Question: I have some code that is printing out a customers order on an order confirmation screen. It is doing this using 'Javascript' to populate a 'table' with the information. Ideally I would like to do this in 'JQuery'
This is my 'HTML'
'''
<!-- Order Confirmation Form -->
<form action="<?the_permalink()?>" method="post">
<div id="summary">
<table id="ordertable">
<tr><th>Product</th>
<th>Quantity</th>
<th>Bulk</th>
<th>Options</th>
</tr>
</table>
<!-- Comments Box -->
Comments<br/>
<textarea name="comments"></textarea><br/>
<input name="product_list" id="products_field" type="hidden" value="<?= isset($_POST['product_list'])?$_POST['product_list']:'' ?>">
Next Day Delivery <input type="checkbox" name="next-day-delivery" value="yes" />
<input type="submit" value="Confirm Order" class="confirmBtn"/>
</div>
</form>
'''
This is my 'JS'
'''
//Reference to the order table
var ordertable = document.getElementById("ordertable");
//Loop through the Array and display in the table
for(var i = 0; i < productArray.length; i ++){
//This is the data to display
console.log("Order Item " + i);
console.log("StockCode: " + productArray[i].stockCode);
console.log("Quantity: " + productArray[i].quantity);
console.log("Bulk: " + productArray[i].bulk);
var row = ordertable.insertRow(i + 1);
var cell1 = row.insertCell(0);
var cell2 = row.insertCell(1);
var cell3 = row.insertCell(2);
var cell4 = row.insertCell(3);
cell1.innerHTML = productArray[i].stockCode;
cell2.innerHTML = productArray[i].quantity;
cell3.innerHTML = productArray[i].bulk;
cell4.innerHTML = "<input type='button' value='-' class='removeBtn'/><input type='button' value='+' class='addBtn'/><input type='button' value='Delete' class='deleteBtn'/>"
}
'''
This is an image of my page, I can't seem to figure out how I could add a 'select' box to the cells below 'bulk' (outlined in red). The idea being if 'bulk == true' display a 'select' box 'else' don't show anything. (Some products can be ordered in bulk.)

Does anyone have any suggestions as to how I might go about achieving this?
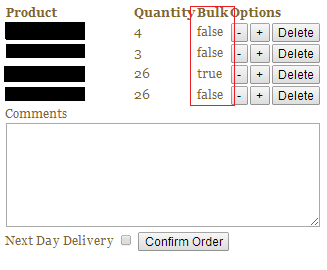
Answer: Maybe simply something like
'''
if(productArray[i].bulk)
cell3.innerHTML = "<select><option>1</option>..</select>";
'''